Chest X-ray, AP view. Patient: 30 years old, sex M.
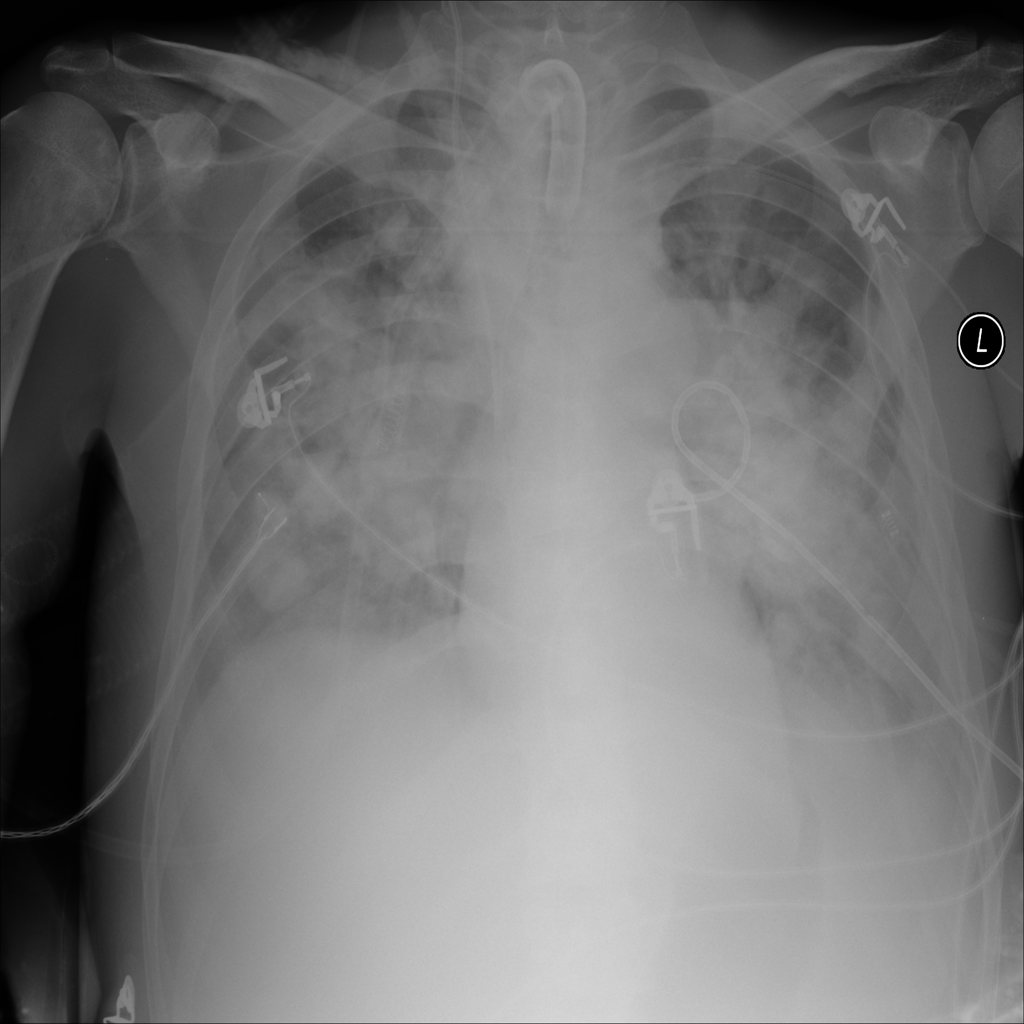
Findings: Infiltration, Mass